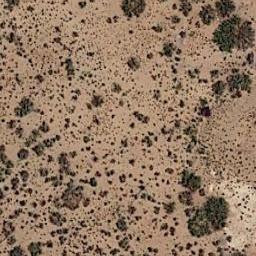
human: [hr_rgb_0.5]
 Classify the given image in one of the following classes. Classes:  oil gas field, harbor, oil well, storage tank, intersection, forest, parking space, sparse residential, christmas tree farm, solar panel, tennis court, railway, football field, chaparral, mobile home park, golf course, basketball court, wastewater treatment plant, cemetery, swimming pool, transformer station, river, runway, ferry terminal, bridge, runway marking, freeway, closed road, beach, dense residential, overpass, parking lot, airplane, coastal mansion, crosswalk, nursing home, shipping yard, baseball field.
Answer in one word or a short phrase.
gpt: chaparral